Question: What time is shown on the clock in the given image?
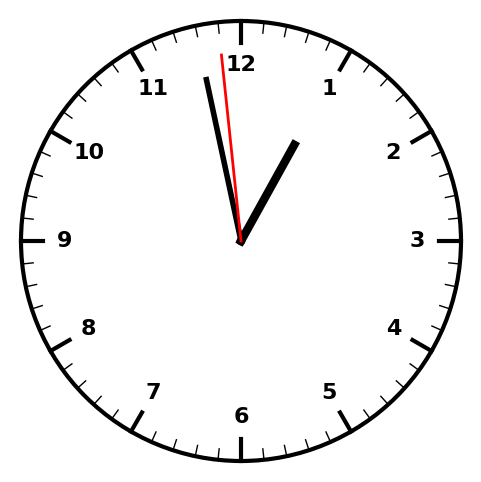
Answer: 12:57:59